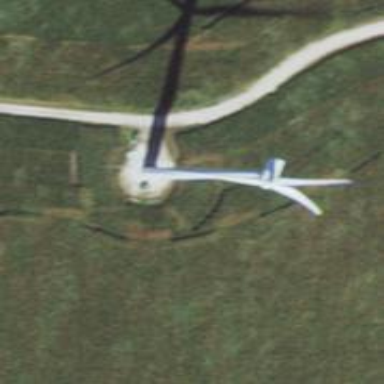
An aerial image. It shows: Wind generator in the form of horizontal axis wind turbine.